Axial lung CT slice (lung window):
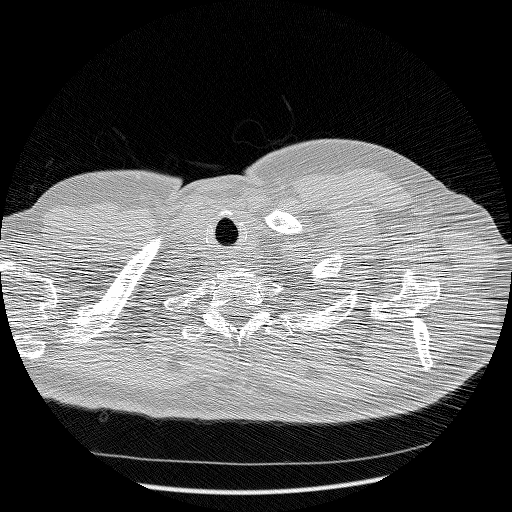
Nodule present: no